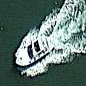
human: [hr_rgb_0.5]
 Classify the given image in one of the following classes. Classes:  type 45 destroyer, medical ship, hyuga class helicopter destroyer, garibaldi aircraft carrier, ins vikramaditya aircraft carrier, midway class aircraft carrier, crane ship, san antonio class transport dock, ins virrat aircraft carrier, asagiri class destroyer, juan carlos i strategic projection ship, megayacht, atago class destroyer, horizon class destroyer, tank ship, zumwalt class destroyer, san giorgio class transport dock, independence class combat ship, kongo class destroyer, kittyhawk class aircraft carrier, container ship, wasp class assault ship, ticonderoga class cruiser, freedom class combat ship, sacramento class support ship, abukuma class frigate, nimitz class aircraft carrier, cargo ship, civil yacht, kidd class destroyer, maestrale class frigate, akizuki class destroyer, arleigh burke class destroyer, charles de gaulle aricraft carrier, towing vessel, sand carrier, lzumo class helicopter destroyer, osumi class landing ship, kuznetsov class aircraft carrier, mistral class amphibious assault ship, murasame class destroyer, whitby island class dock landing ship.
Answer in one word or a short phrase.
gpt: Civil yacht